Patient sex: M
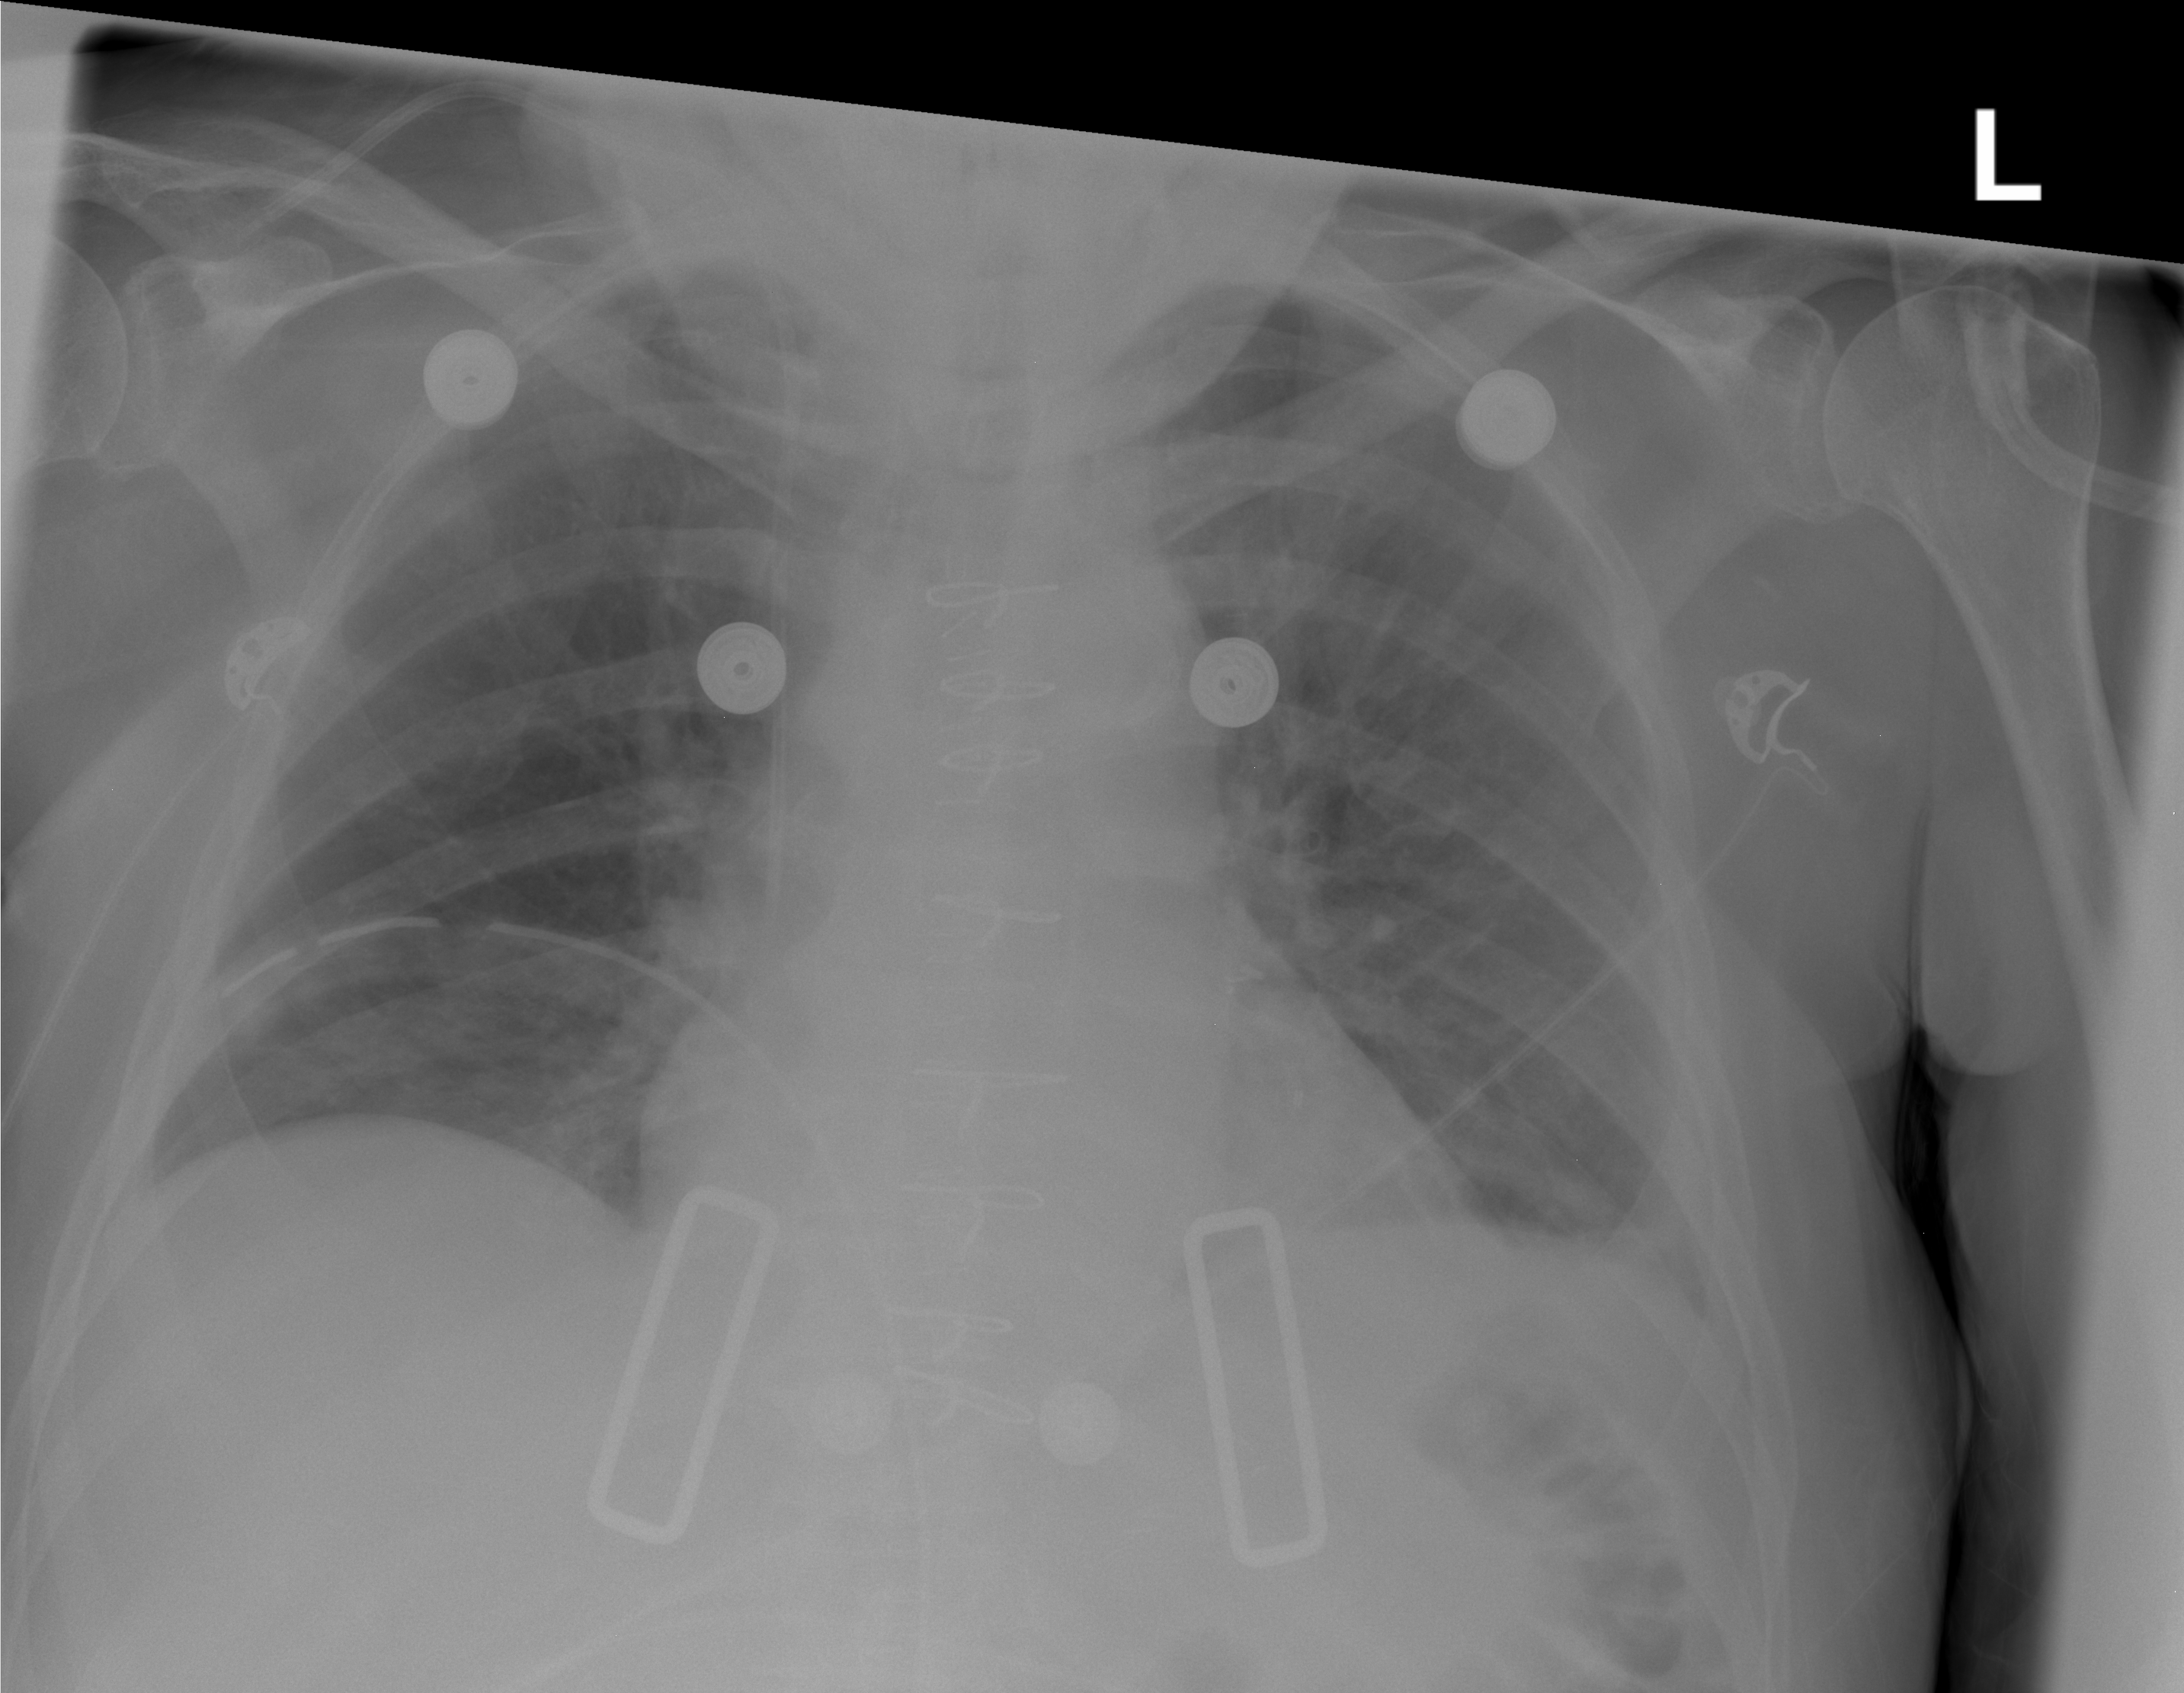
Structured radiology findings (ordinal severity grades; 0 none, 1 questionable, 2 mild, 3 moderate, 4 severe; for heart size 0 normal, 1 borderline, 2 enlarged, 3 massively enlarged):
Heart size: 0
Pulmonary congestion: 0
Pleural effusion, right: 0
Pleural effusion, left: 1
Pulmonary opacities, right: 0
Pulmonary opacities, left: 0
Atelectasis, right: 1
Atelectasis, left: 2